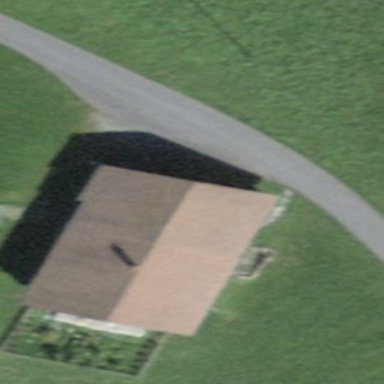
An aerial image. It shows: Farm building.